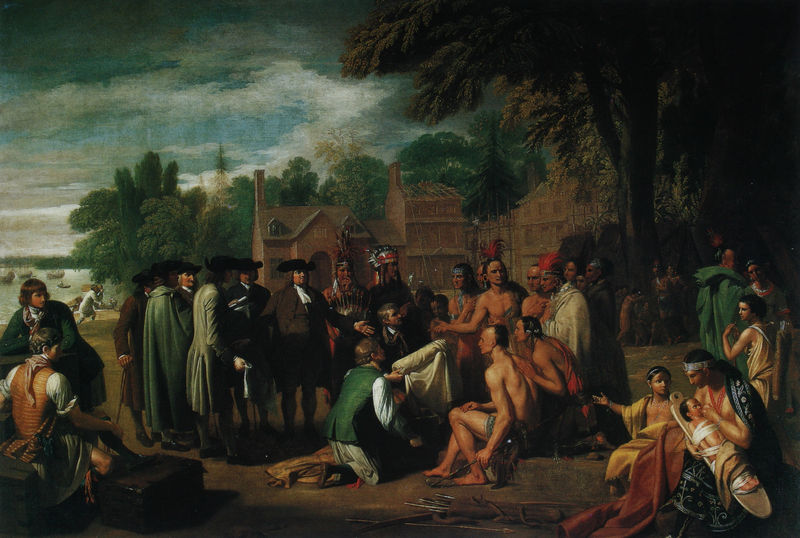
Titel: Penns Vertrag mit den Indianern als er die Provinz Pennsylvania in Nordamerika gründete
Künstler: Benjamin West
Standort: Philadelphia
Institution: The Pennsylvania Academy of the Fine Arts
Schlagwörter: baum, blau, blätter, dunkel, feder, gemälde, gewitter, gruppe, himmel, mann, meer, nackt, schatten, wasser, weiß, wolken, bäume, frauen, gelb, grün, landschaft, menschen, ocker, sand, see, sitzen, stadt, ufer, abend, braun, brust, busen, frau, hell, holz, hut, hüte, licht, männer, schwarz, szene, gebäude, haus, rot, tuch, wolke, versammlung, alt, anzug, jung, barock, federn, gefieder, geschichte, historie, kleidung, leinen, mensch, rahmen, stehen, stein, tragen, bild, niederlande, häuser, natur, boden, insel, land, stehend, stoff, familie, kind, mutter, pflanzen, renaissance, wald, boote, handel, kinder, schornstein, bewölkt, küste, schiff, schiffe, sommer, strand, bogen, trage, warm, afrika, dorf, baby, amerika, markt, figuren, ozean, truhe, verkauf, amme, stillen, wälder, waffen, knien, mäntel, volk, kiste, geschenk, verhandlung, gestalten, bedrohung, weiße, schloß, empfang, gebunden, urwald, frei, speer, usa, ankunft, aufklärung, entdecken, verkaufen, reisende, indien, kopfschmuck, köcher, pfeil, familien, bau, akademie, pfeile, fot, koffer, historisch, west, pinakothek, asser, häuptling, lateinamerika, mexiko, indianer, ureinwohner, geschenke, wilde, kolumbus, eroberer, spanier, inka, azteken, bekleidet, carravaggio, seew, begrüßen, eingeborene, kolonialzeit, amerikaner, einheimische, europäer, entdeckung, tausch, missionare, grußße, neue welt, ledenschurz, famileien, indogene zivilisation, inkas, langweislig, kniene, eypedition, montezuma, kopfschmuck#, häudser